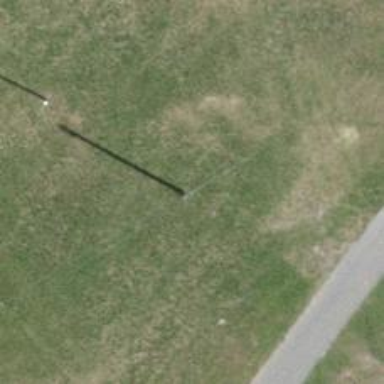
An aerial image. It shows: Power pole.